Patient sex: M
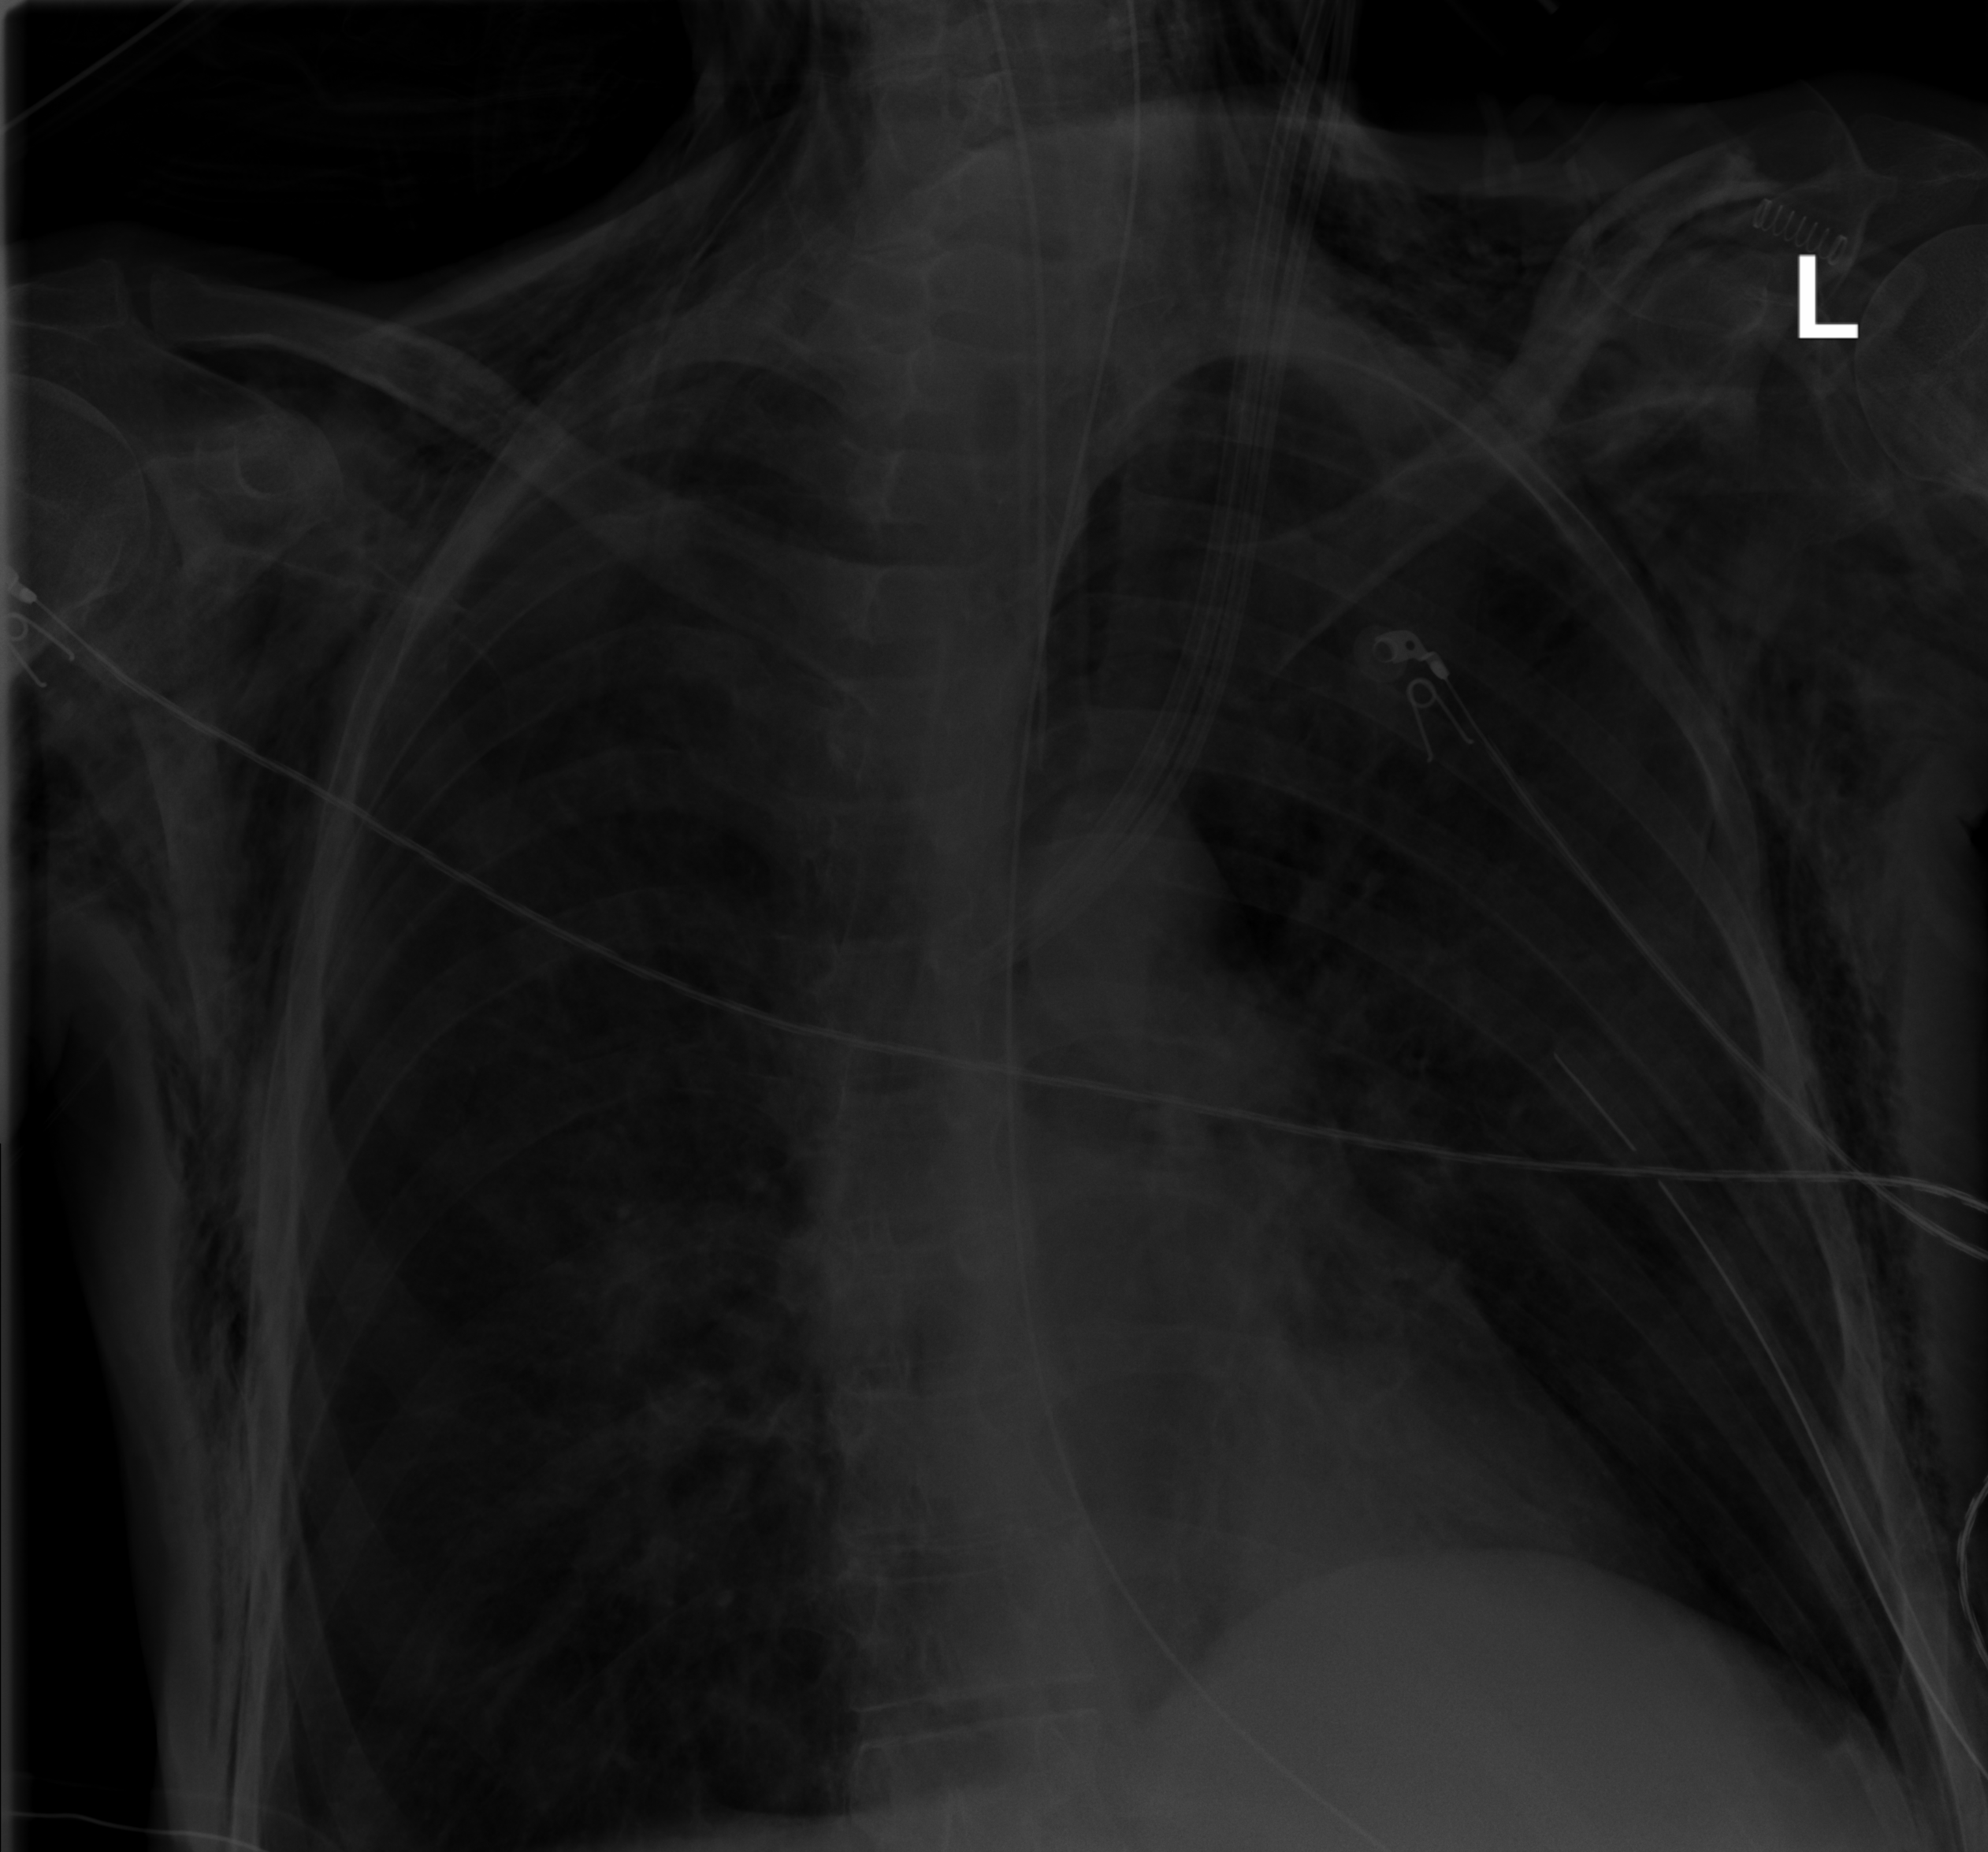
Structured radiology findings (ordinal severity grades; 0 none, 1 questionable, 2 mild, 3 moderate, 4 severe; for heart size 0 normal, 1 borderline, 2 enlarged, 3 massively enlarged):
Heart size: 1
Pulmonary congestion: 0
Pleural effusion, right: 0
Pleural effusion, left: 0
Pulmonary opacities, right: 0
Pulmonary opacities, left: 0
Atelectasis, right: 1
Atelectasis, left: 2